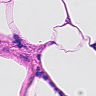
Metastatic tissue present: no